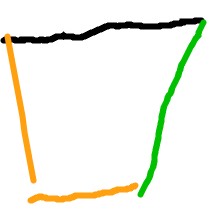
Shape: trapezoid